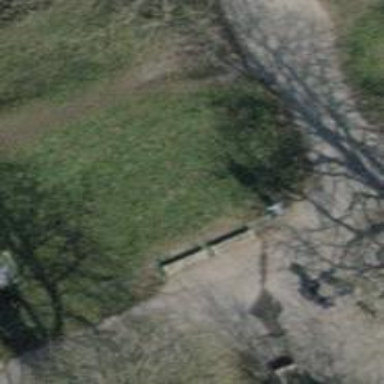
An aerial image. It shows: Brown bench.